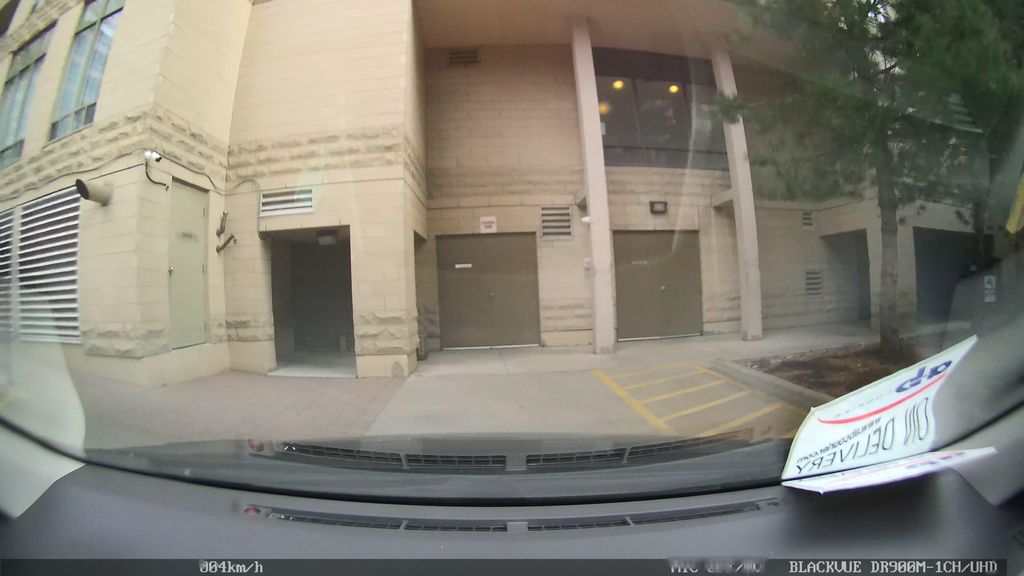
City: toronto